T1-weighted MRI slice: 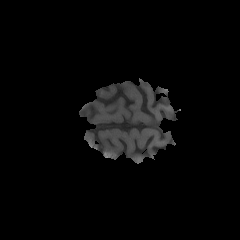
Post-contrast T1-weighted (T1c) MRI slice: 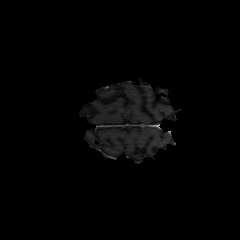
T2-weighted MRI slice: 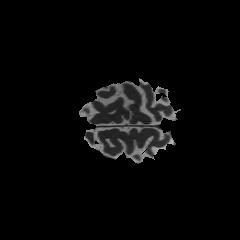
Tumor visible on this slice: no